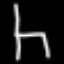
Label: chair